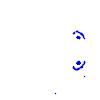
Particle: electron